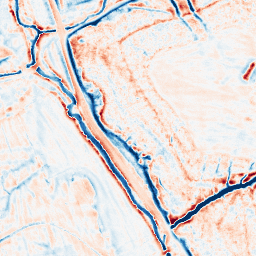
Category: edge_preserving
Decomposition family: bilateral
Decomposition parameters: d: 15
sigma_color: 25
sigma_space: 100
Upsampling method: bicubic
Upsampling parameters: scale: 8
Upsampling scale: 8